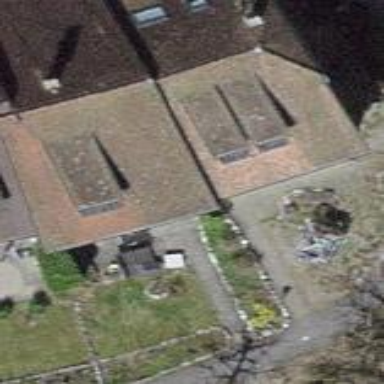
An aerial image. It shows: Terrace building.